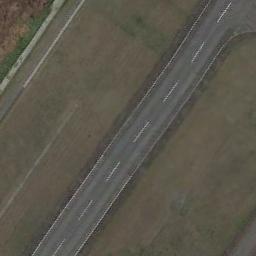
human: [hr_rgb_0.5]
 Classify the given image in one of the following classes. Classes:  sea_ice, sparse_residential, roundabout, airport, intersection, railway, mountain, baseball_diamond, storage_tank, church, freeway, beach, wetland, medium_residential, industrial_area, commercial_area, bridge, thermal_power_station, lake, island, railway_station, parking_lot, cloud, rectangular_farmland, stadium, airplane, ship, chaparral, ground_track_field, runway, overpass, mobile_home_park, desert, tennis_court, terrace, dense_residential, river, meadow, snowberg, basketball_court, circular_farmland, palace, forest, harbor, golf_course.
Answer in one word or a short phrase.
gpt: runway